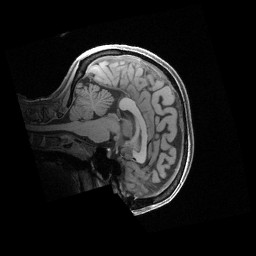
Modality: T1w
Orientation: sagittal
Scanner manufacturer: siemens
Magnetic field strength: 3 T
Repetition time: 2.4 s
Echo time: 0.00222 s